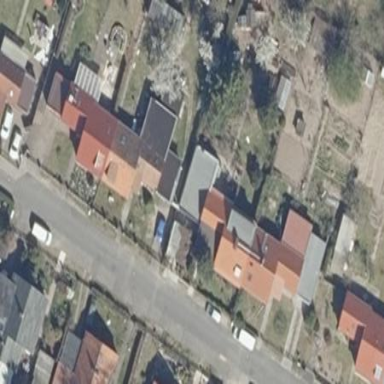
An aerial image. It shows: Semidetached house with gabled roof.